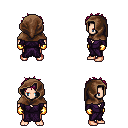
a pixel art fantasy rpg character, male body template, human, light skin, purple robe, white pants, pink bedhead hairstyle, cloth hood, gold gloves, four views (front, back, left, right), 2x2 character sprite sheet, small pixel art, hard edges, no anti-aliasing